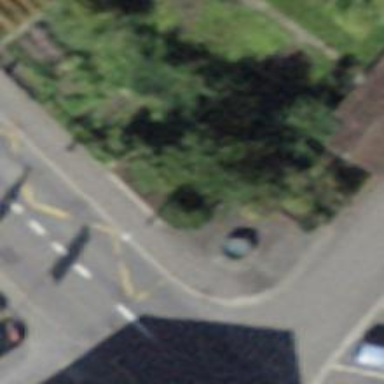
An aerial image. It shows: Post box.